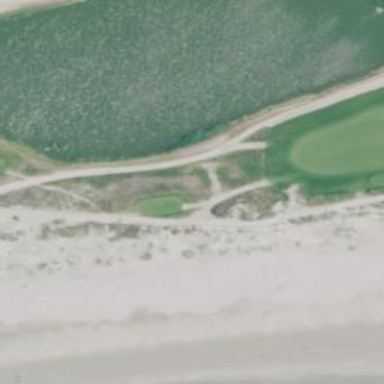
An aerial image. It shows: Path for both road and golf.